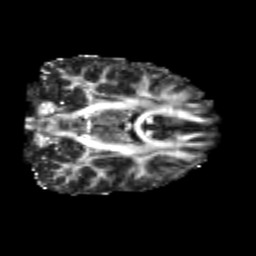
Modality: FA
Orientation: coronal
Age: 24
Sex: male
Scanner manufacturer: siemens
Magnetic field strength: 3 T
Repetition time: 3.5 s
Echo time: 0.113 s